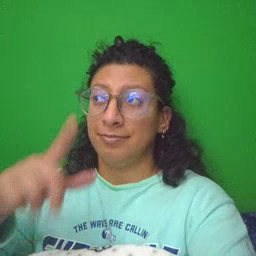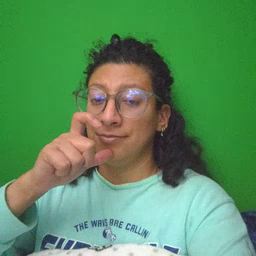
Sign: who